Field crop: maize
Growth stage: 2
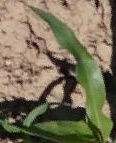
Species: maize